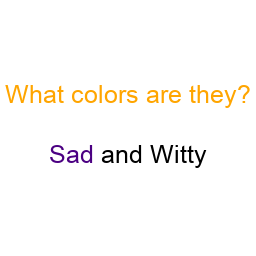
Color: indigo, black
Background color: white
Question text color: orange